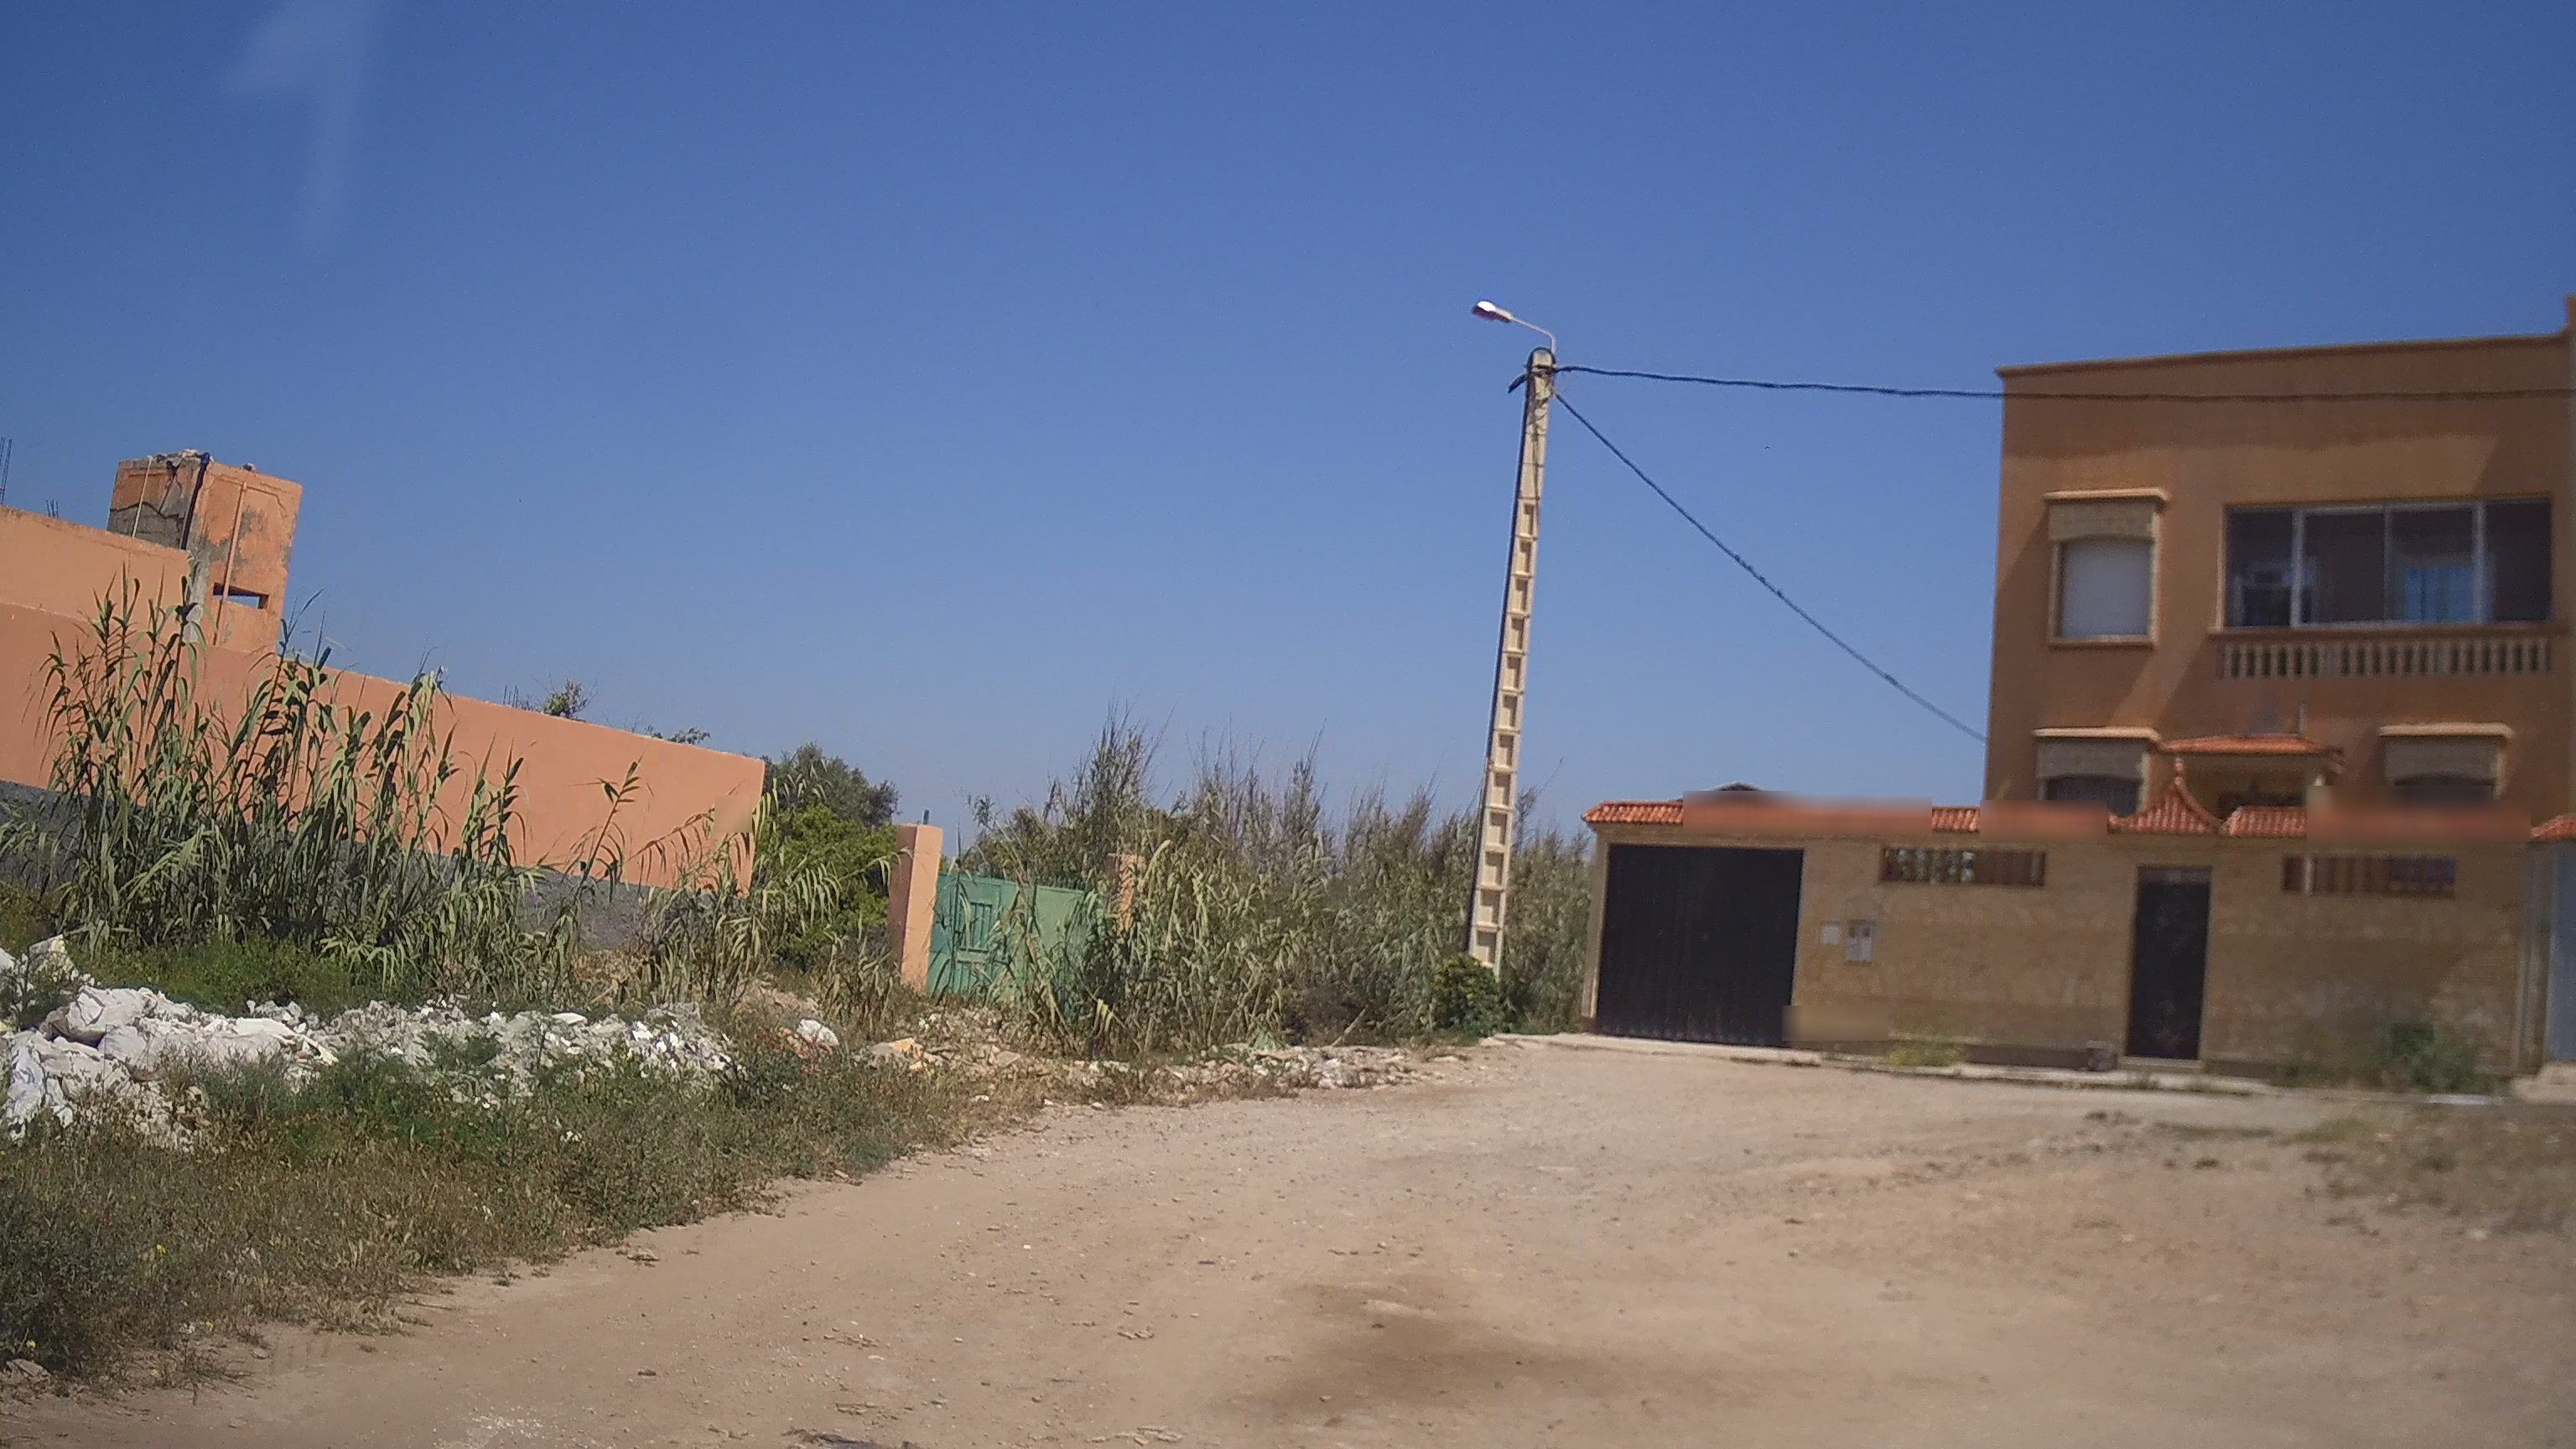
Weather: snowy
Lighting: day
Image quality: good
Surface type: driving surface
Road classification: residential, track
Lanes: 2.0
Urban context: urban centre
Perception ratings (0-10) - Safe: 4.65, Lively: 1.92, Beautiful: 1.69, Boring: 6.64, Depressing: 8.79, Wealthy: 4.66